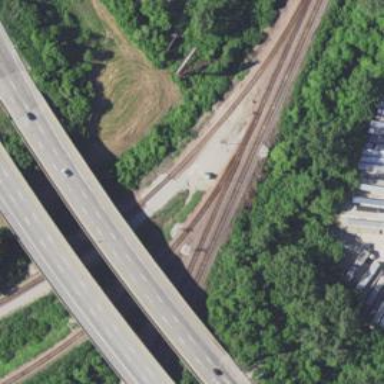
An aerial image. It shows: Junction on the railway.